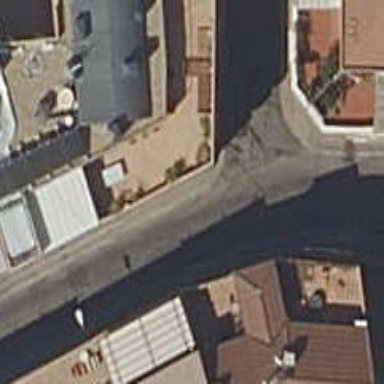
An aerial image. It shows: Residential road with asphalt surface. There are sidewalks on both sides of the road.